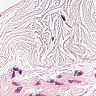
Metastatic tissue present: no